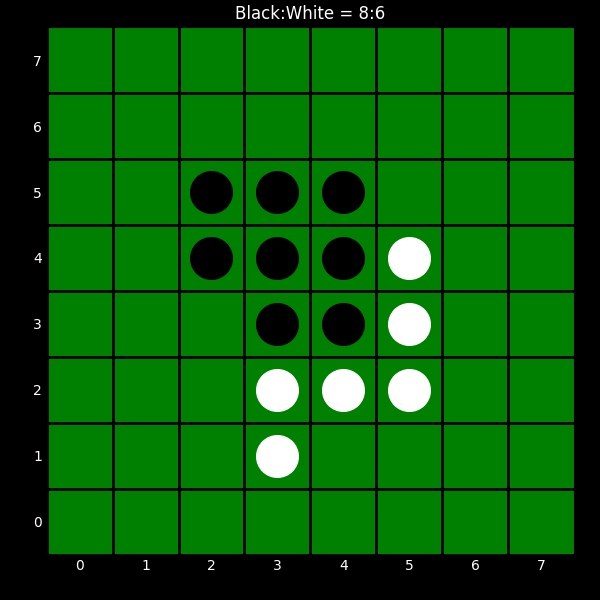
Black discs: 8
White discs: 6